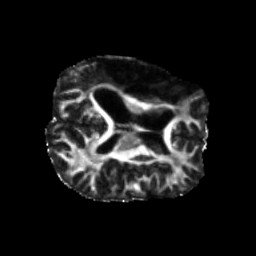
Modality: FA
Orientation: axial
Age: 27
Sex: female
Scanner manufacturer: siemens
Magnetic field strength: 3 T
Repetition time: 5.47 s
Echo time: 0.0854 s